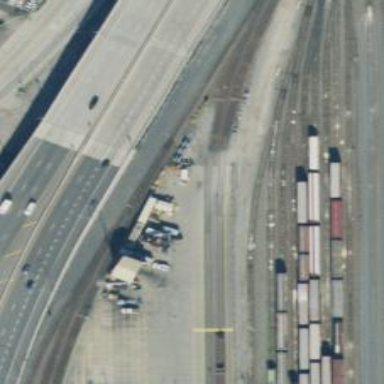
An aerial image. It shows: Railway yard used for servicing trains.